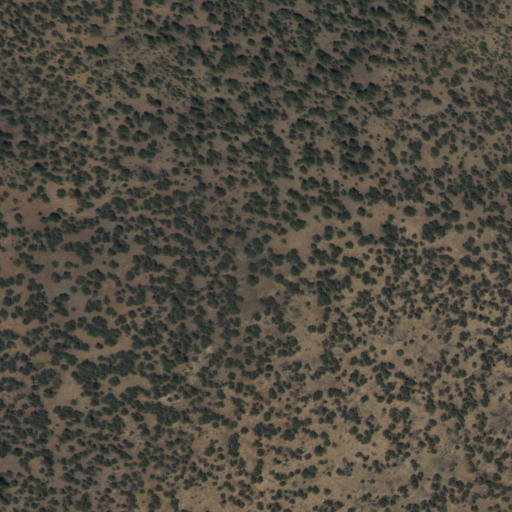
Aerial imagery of mountain in New Mexico named Cerro Negro containing only evergreen forest